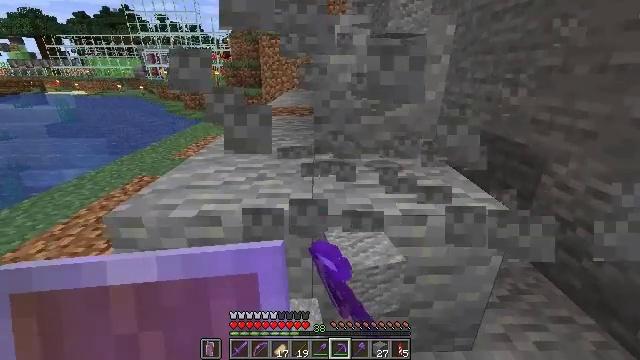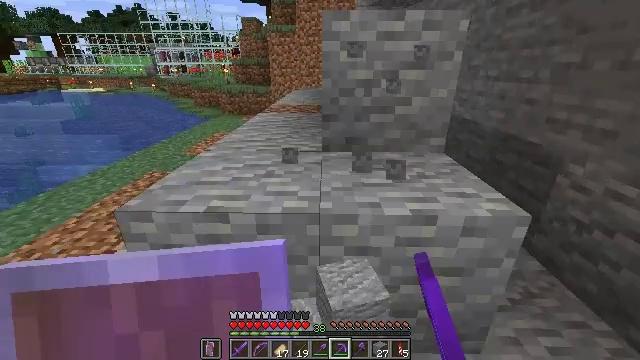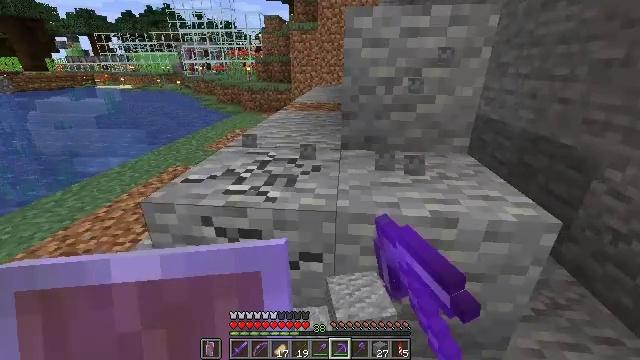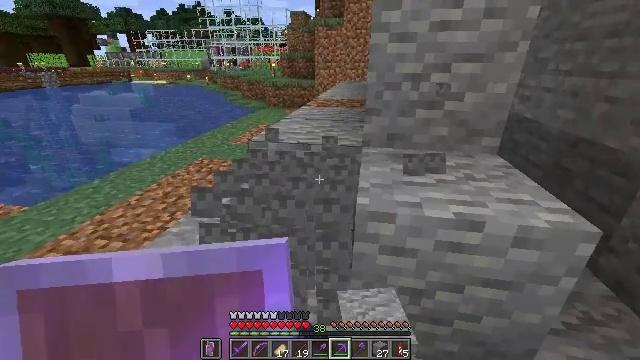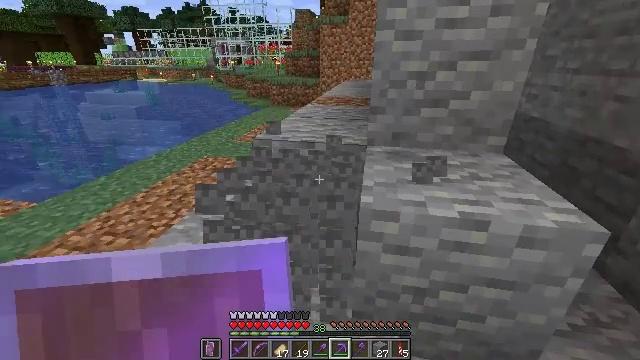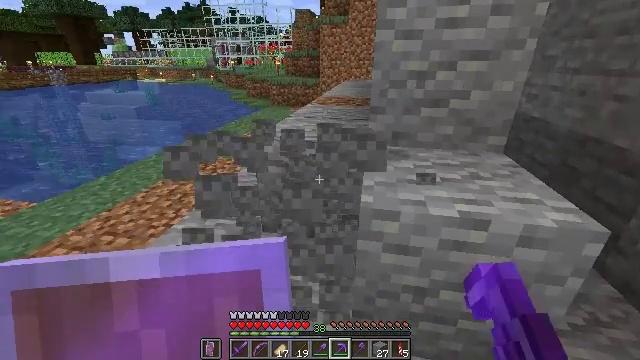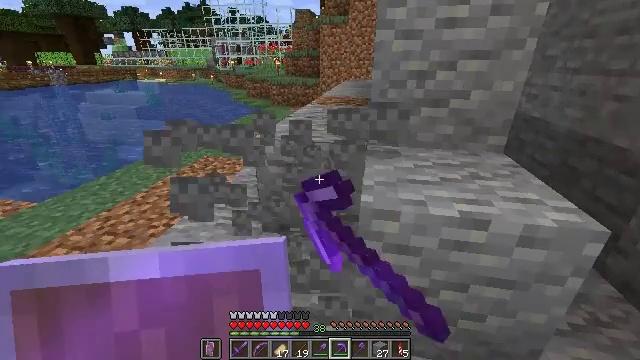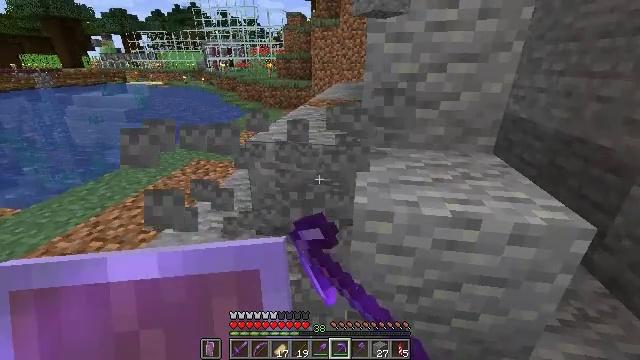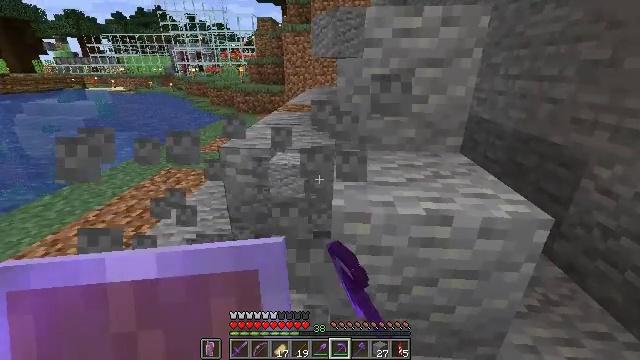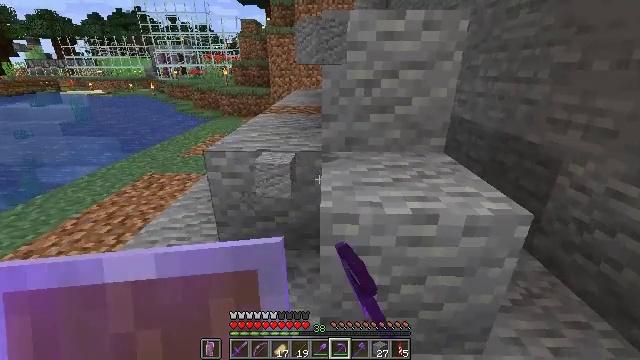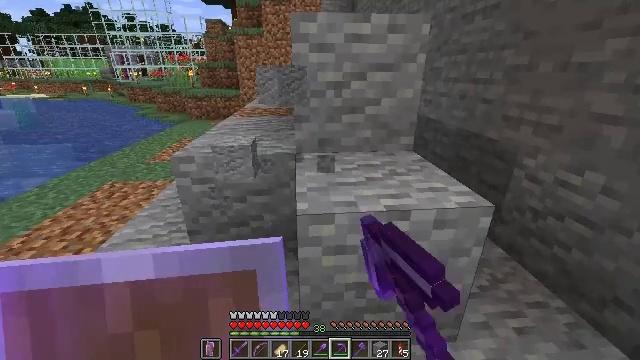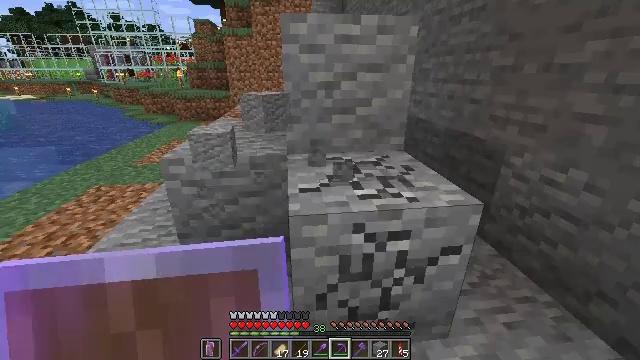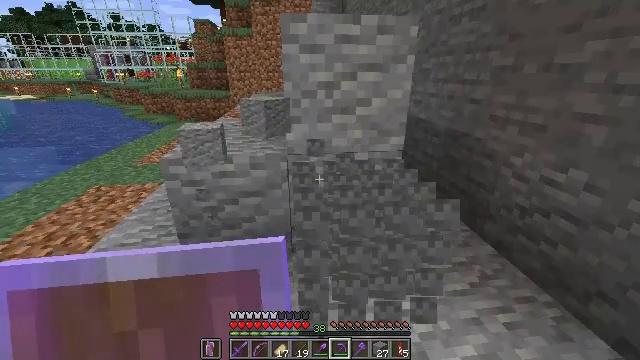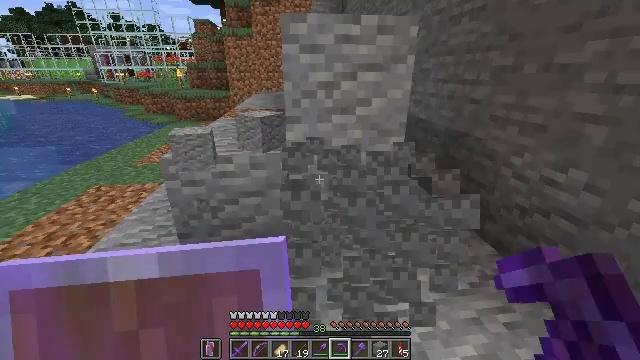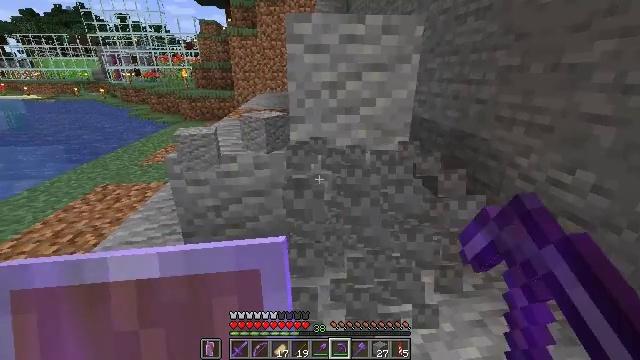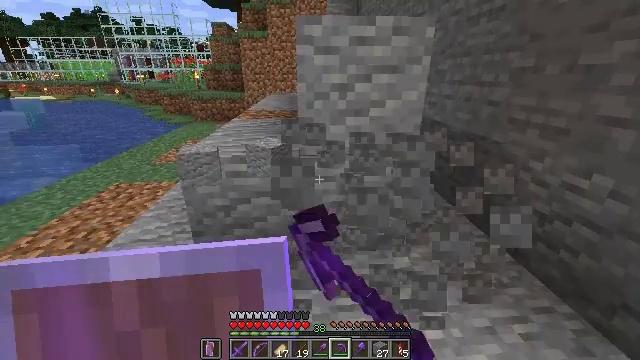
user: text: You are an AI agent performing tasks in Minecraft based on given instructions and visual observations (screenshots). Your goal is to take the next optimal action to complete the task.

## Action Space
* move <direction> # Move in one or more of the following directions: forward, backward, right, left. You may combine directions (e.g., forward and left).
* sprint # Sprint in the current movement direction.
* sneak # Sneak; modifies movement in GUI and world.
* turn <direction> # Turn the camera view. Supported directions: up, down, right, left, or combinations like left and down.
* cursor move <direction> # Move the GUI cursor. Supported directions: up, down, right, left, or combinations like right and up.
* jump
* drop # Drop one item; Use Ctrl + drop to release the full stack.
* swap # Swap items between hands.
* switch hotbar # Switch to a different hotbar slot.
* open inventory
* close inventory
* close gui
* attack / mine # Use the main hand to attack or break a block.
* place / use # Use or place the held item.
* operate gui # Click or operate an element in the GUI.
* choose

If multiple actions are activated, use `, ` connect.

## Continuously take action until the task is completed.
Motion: motion action
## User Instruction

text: Attack the andesite block to gather it.
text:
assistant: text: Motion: turn left, attack / mine
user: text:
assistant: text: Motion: turn left, attack / mine
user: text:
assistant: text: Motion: turn left, attack / mine
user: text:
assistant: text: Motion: attack / mine
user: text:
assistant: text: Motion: attack / mine
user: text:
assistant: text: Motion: attack / mine
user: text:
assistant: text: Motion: turn right, attack / mine
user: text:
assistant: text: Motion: turn right, attack / mine
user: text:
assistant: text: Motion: turn right, attack / mine
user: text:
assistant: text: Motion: turn right, attack / mine
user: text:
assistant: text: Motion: turn right, attack / mine
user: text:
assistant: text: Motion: attack / mine
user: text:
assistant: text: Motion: attack / mine
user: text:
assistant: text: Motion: attack / mine
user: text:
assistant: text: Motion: turn left, attack / mine
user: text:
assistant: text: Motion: move forward, turn left, attack / mine
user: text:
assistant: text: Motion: move forward, attack / mine
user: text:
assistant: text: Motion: move forward, attack / mine
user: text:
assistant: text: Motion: move forward, attack / mine
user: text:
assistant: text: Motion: turn left, attack / mine
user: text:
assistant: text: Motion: turn left, attack / mine
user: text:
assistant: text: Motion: attack / mine
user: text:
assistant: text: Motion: attack / mine
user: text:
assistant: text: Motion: turn right, attack / mine
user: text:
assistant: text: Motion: turn right and up, attack / mine
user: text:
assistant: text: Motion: turn right and up, attack / mine
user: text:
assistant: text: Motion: turn right and up, attack / mine
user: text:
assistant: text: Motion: attack / mine
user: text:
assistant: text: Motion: attack / mine
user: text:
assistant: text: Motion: attack / mine